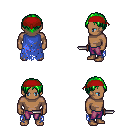
a pixel art fantasy rpg character, male body template, human, dark skin, blue tattered cape, magenta pants, green parted hairstyle, red bandana, dagger, four views (front, back, left, right), 2x2 character sprite sheet, small pixel art, hard edges, no anti-aliasing